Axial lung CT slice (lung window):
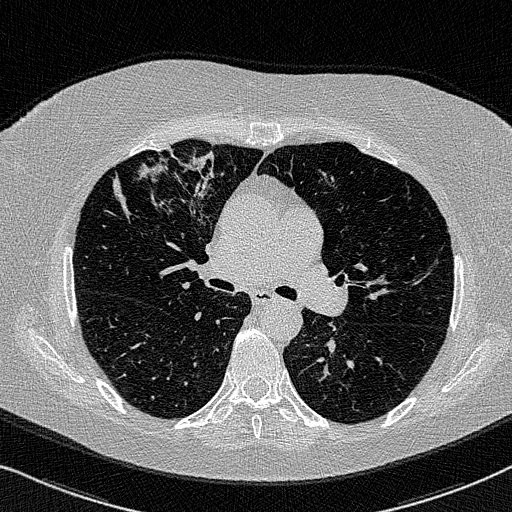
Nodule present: no